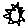
Label: sun